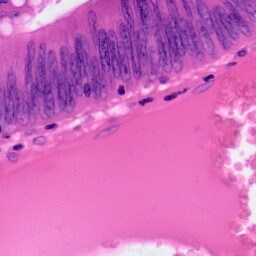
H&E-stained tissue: Colon